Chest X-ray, PA view. Patient: 47 years old, sex F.
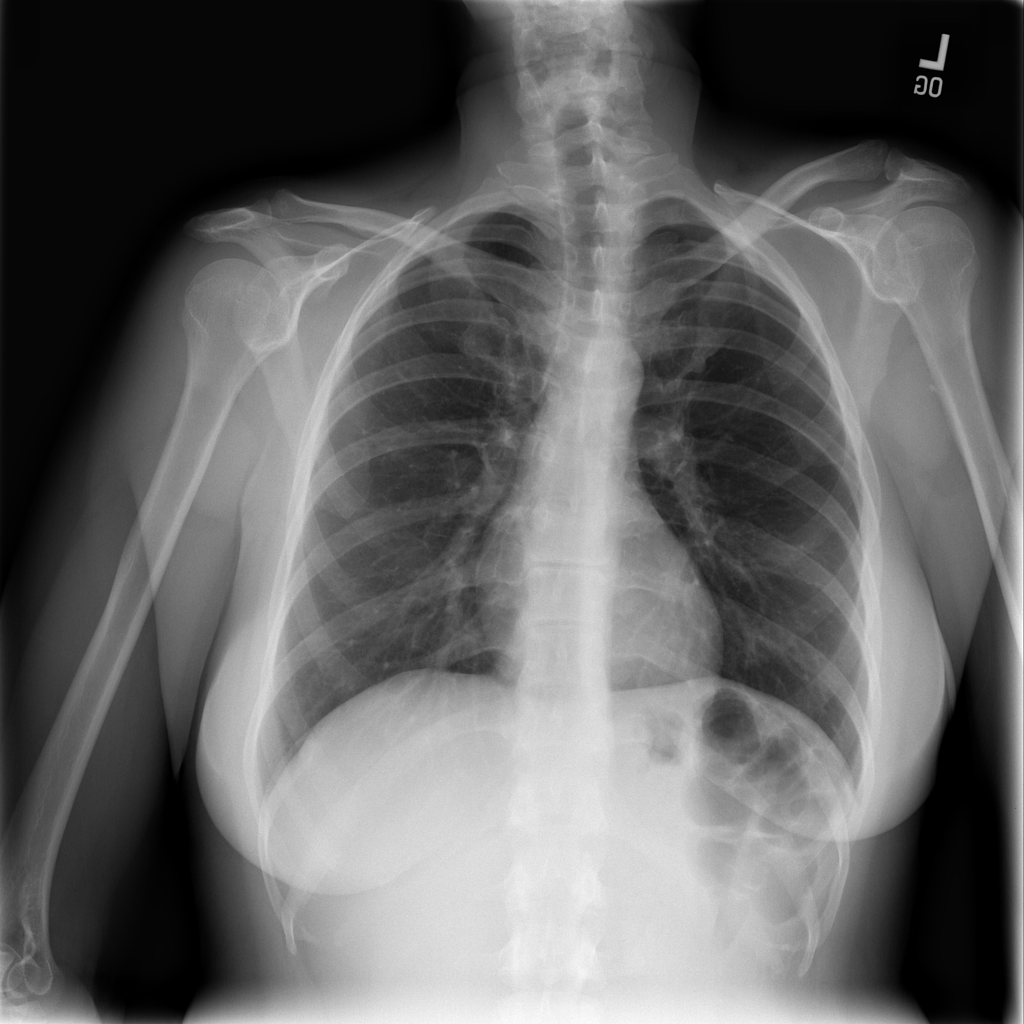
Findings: Infiltration